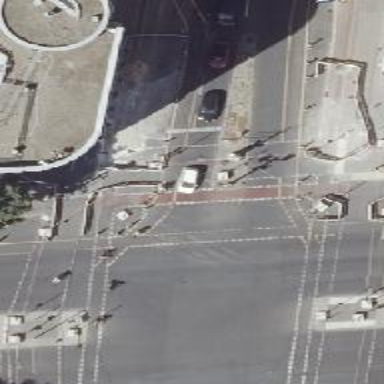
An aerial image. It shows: Footway that serves as traffic island.